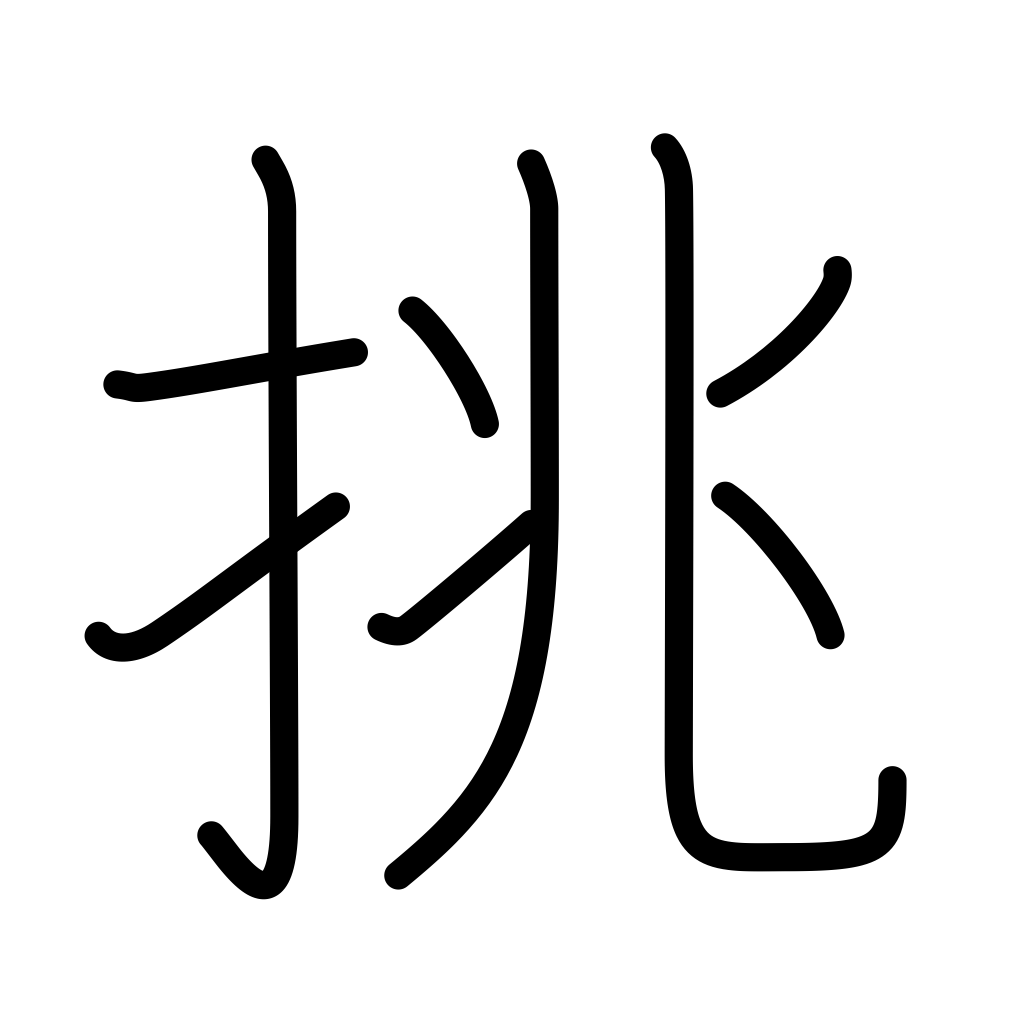
Meaning: challenge, contend for, make love to